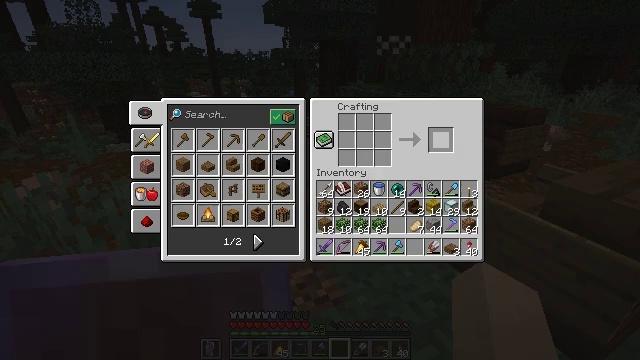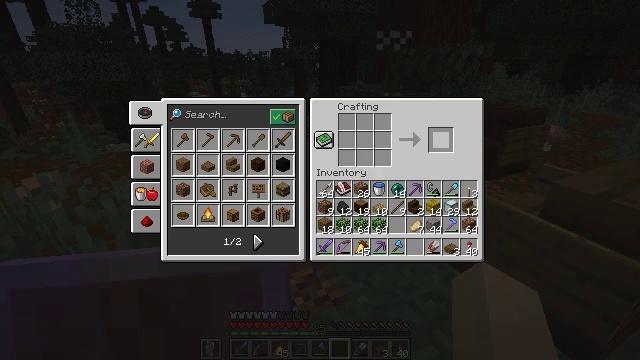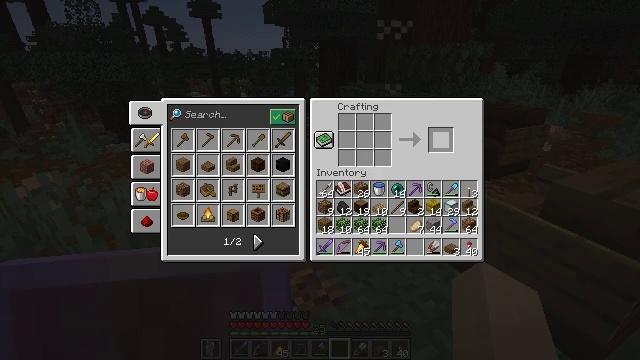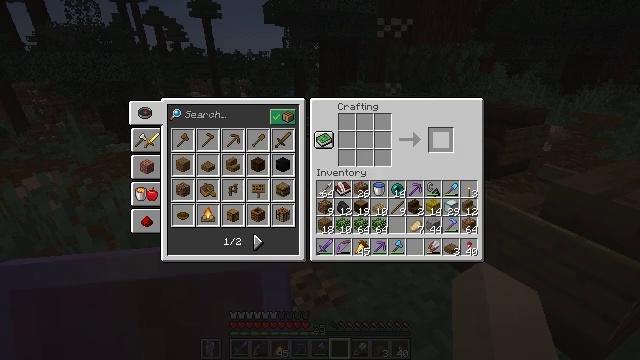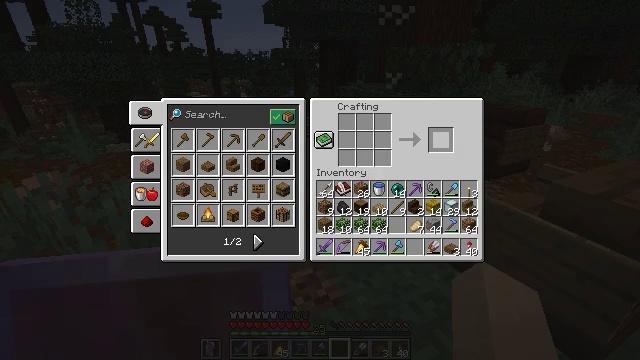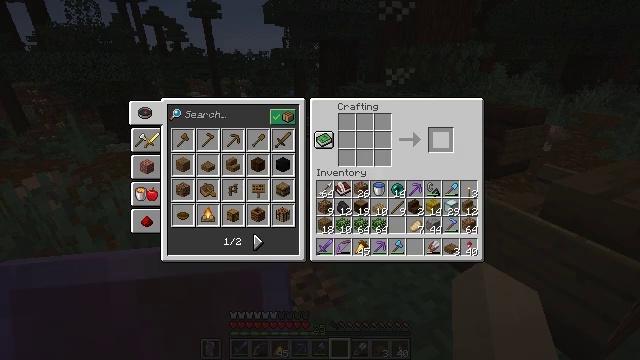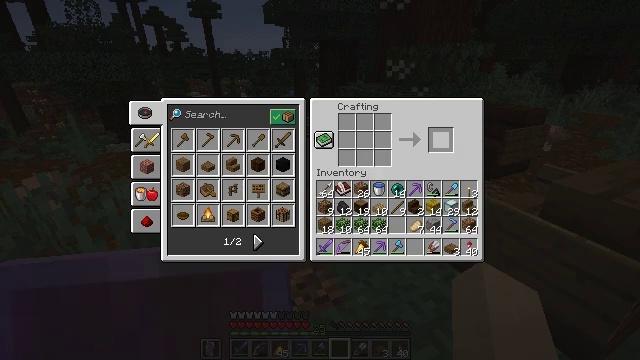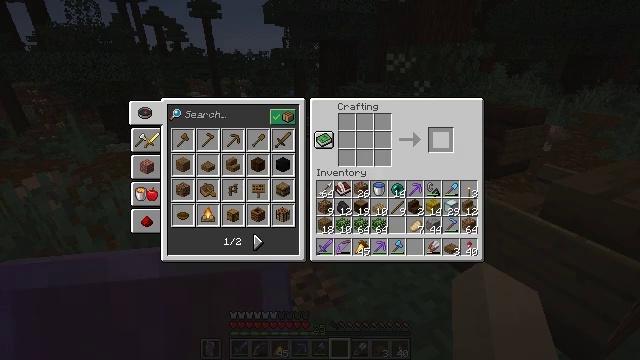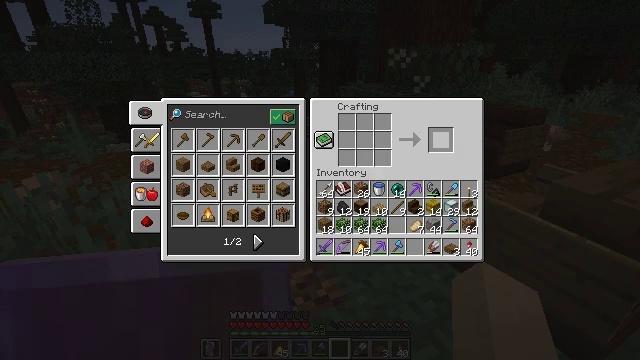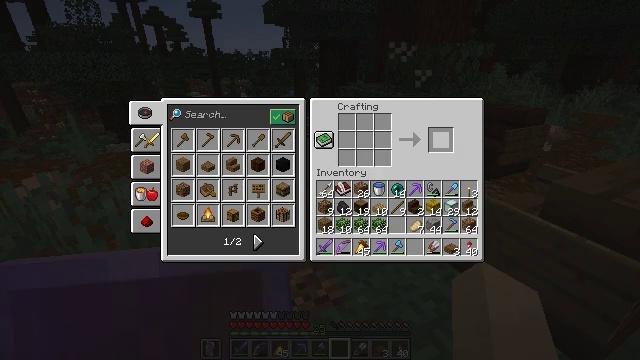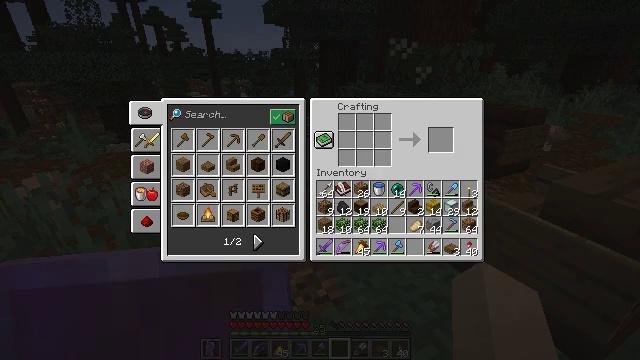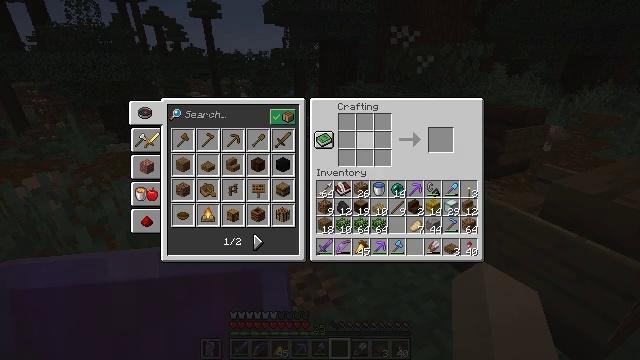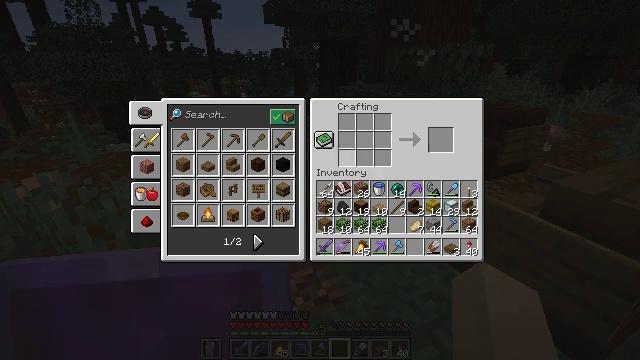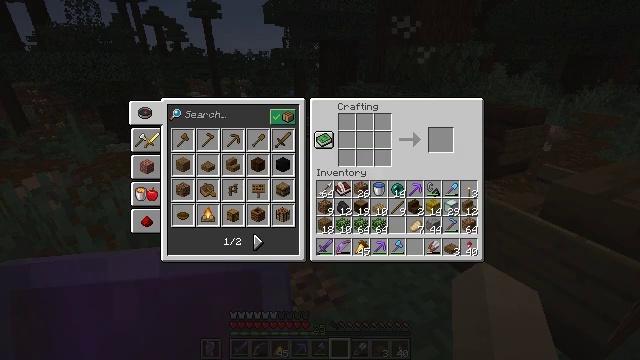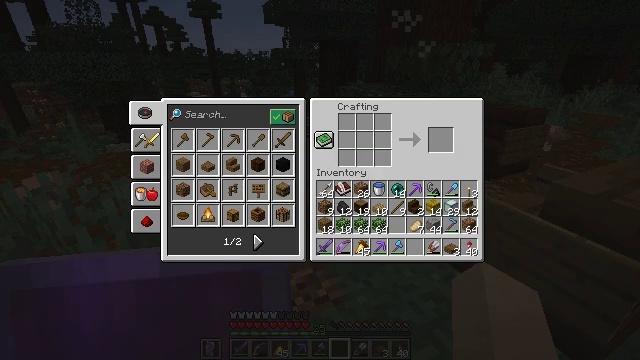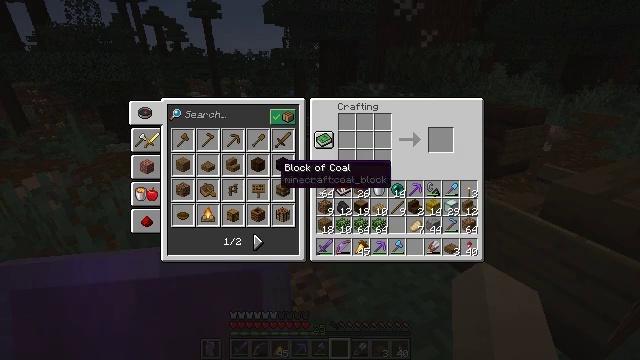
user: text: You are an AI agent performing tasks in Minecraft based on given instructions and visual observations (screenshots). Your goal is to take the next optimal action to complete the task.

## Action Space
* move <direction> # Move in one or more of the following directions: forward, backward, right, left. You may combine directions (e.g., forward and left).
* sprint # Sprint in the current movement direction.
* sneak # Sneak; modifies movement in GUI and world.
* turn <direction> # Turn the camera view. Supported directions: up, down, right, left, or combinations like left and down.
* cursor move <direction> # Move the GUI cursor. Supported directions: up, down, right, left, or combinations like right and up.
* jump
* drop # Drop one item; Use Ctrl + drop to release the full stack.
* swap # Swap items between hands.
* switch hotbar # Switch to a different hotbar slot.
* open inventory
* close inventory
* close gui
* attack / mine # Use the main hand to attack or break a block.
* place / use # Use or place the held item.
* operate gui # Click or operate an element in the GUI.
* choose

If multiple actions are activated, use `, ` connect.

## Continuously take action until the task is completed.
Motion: motion action
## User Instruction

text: Build a spruce fence using the crafting table.
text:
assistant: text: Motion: sneak, operate gui, open gui
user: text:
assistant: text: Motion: sneak, operate gui
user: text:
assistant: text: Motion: sneak, operate gui
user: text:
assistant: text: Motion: sneak, operate gui
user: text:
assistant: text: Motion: sneak, operate gui
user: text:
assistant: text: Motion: sneak, operate gui
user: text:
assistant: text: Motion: sneak, operate gui
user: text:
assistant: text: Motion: sneak, operate gui
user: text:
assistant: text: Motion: no_op
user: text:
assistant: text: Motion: cursor move left
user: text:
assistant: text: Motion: cursor move left
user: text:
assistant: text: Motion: cursor move left
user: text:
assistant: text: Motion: cursor move left and down
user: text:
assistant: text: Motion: cursor move left and down
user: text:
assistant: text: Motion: cursor move left
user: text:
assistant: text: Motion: cursor move left
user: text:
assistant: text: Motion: cursor move left
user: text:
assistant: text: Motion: cursor move left and down
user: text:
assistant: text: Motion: no_op
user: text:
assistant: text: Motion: sneak
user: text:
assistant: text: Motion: sneak
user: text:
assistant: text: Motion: sneak
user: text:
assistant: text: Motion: sneak
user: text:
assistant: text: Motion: sneak
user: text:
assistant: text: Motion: sneak, operate gui
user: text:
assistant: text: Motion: sneak, operate gui
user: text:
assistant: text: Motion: sneak, operate gui
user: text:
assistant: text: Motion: sneak, cursor move right
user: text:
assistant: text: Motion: sneak, cursor move right and up
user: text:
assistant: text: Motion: sneak, cursor move right and up